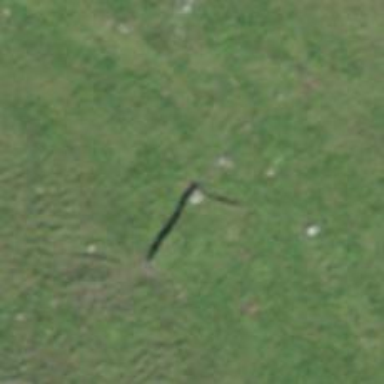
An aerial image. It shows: Dry stone wall barrier.